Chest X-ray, PA view. Patient: 75 years old, sex M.
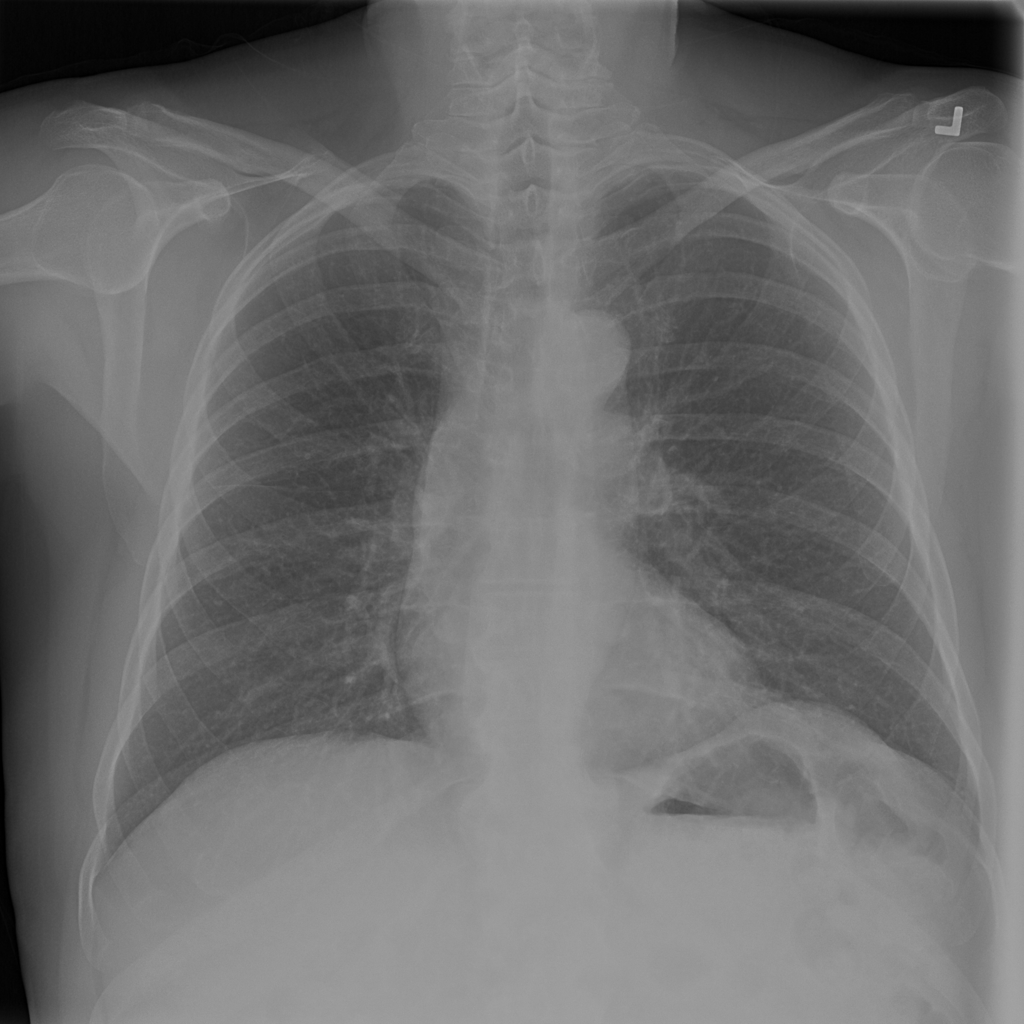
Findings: No Finding